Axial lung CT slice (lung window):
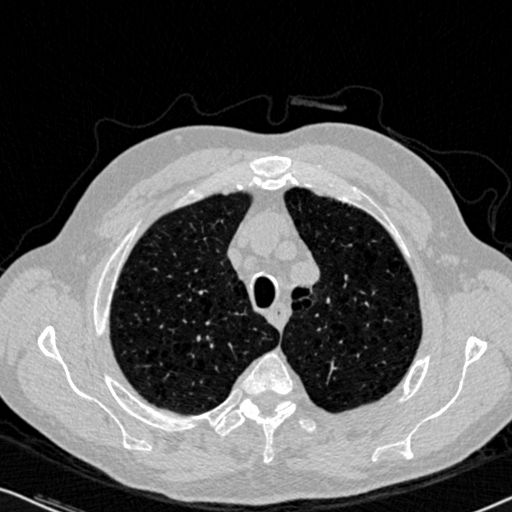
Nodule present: no